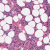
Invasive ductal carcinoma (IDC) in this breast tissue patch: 1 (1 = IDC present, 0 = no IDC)